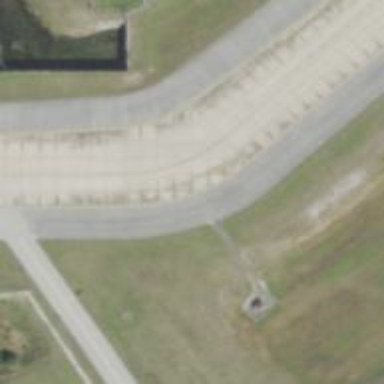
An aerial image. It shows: Image of taxiway at airport.